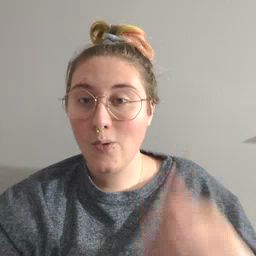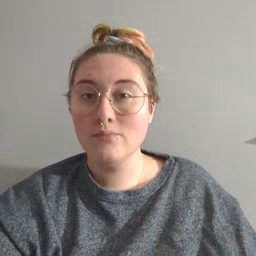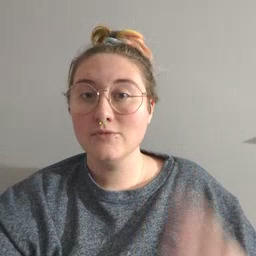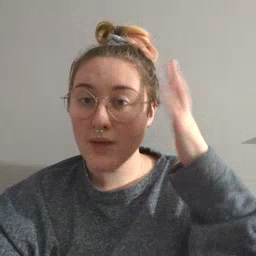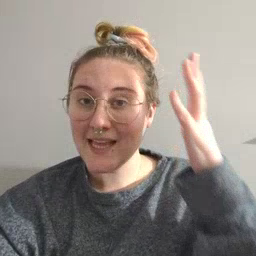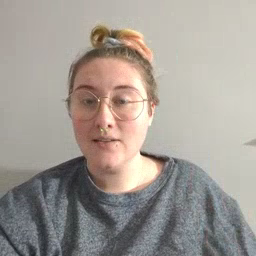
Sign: tree